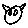
Label: cat